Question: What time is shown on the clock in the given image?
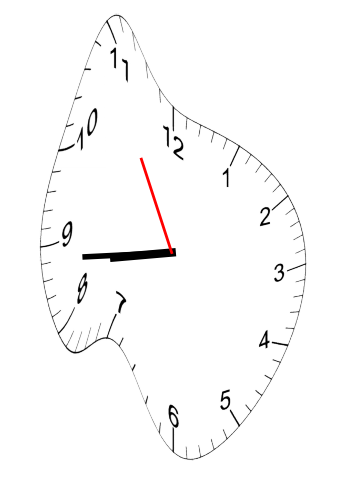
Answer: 08:43:55